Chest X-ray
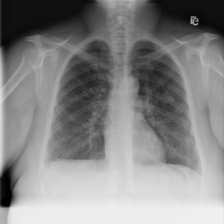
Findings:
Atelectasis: negative
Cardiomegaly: negative
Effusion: negative
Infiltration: negative
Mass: negative
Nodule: negative
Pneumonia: negative
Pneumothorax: positive
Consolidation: negative
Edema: negative
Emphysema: negative
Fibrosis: negative
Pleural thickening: negative
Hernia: negative